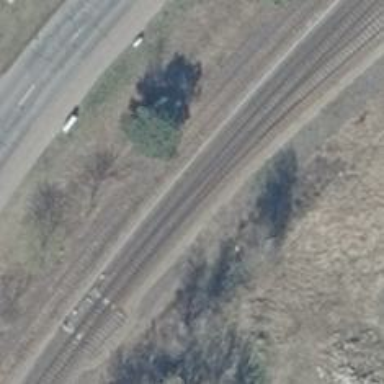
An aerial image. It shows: Railway switch with the turnout on the right side.